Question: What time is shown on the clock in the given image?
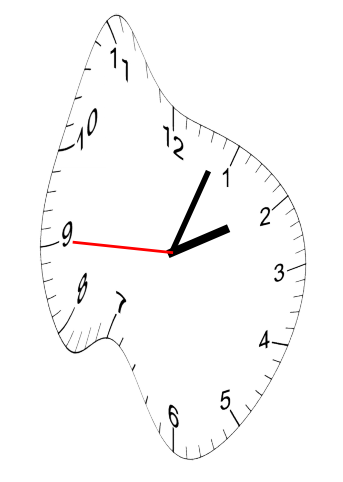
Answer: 02:03:45